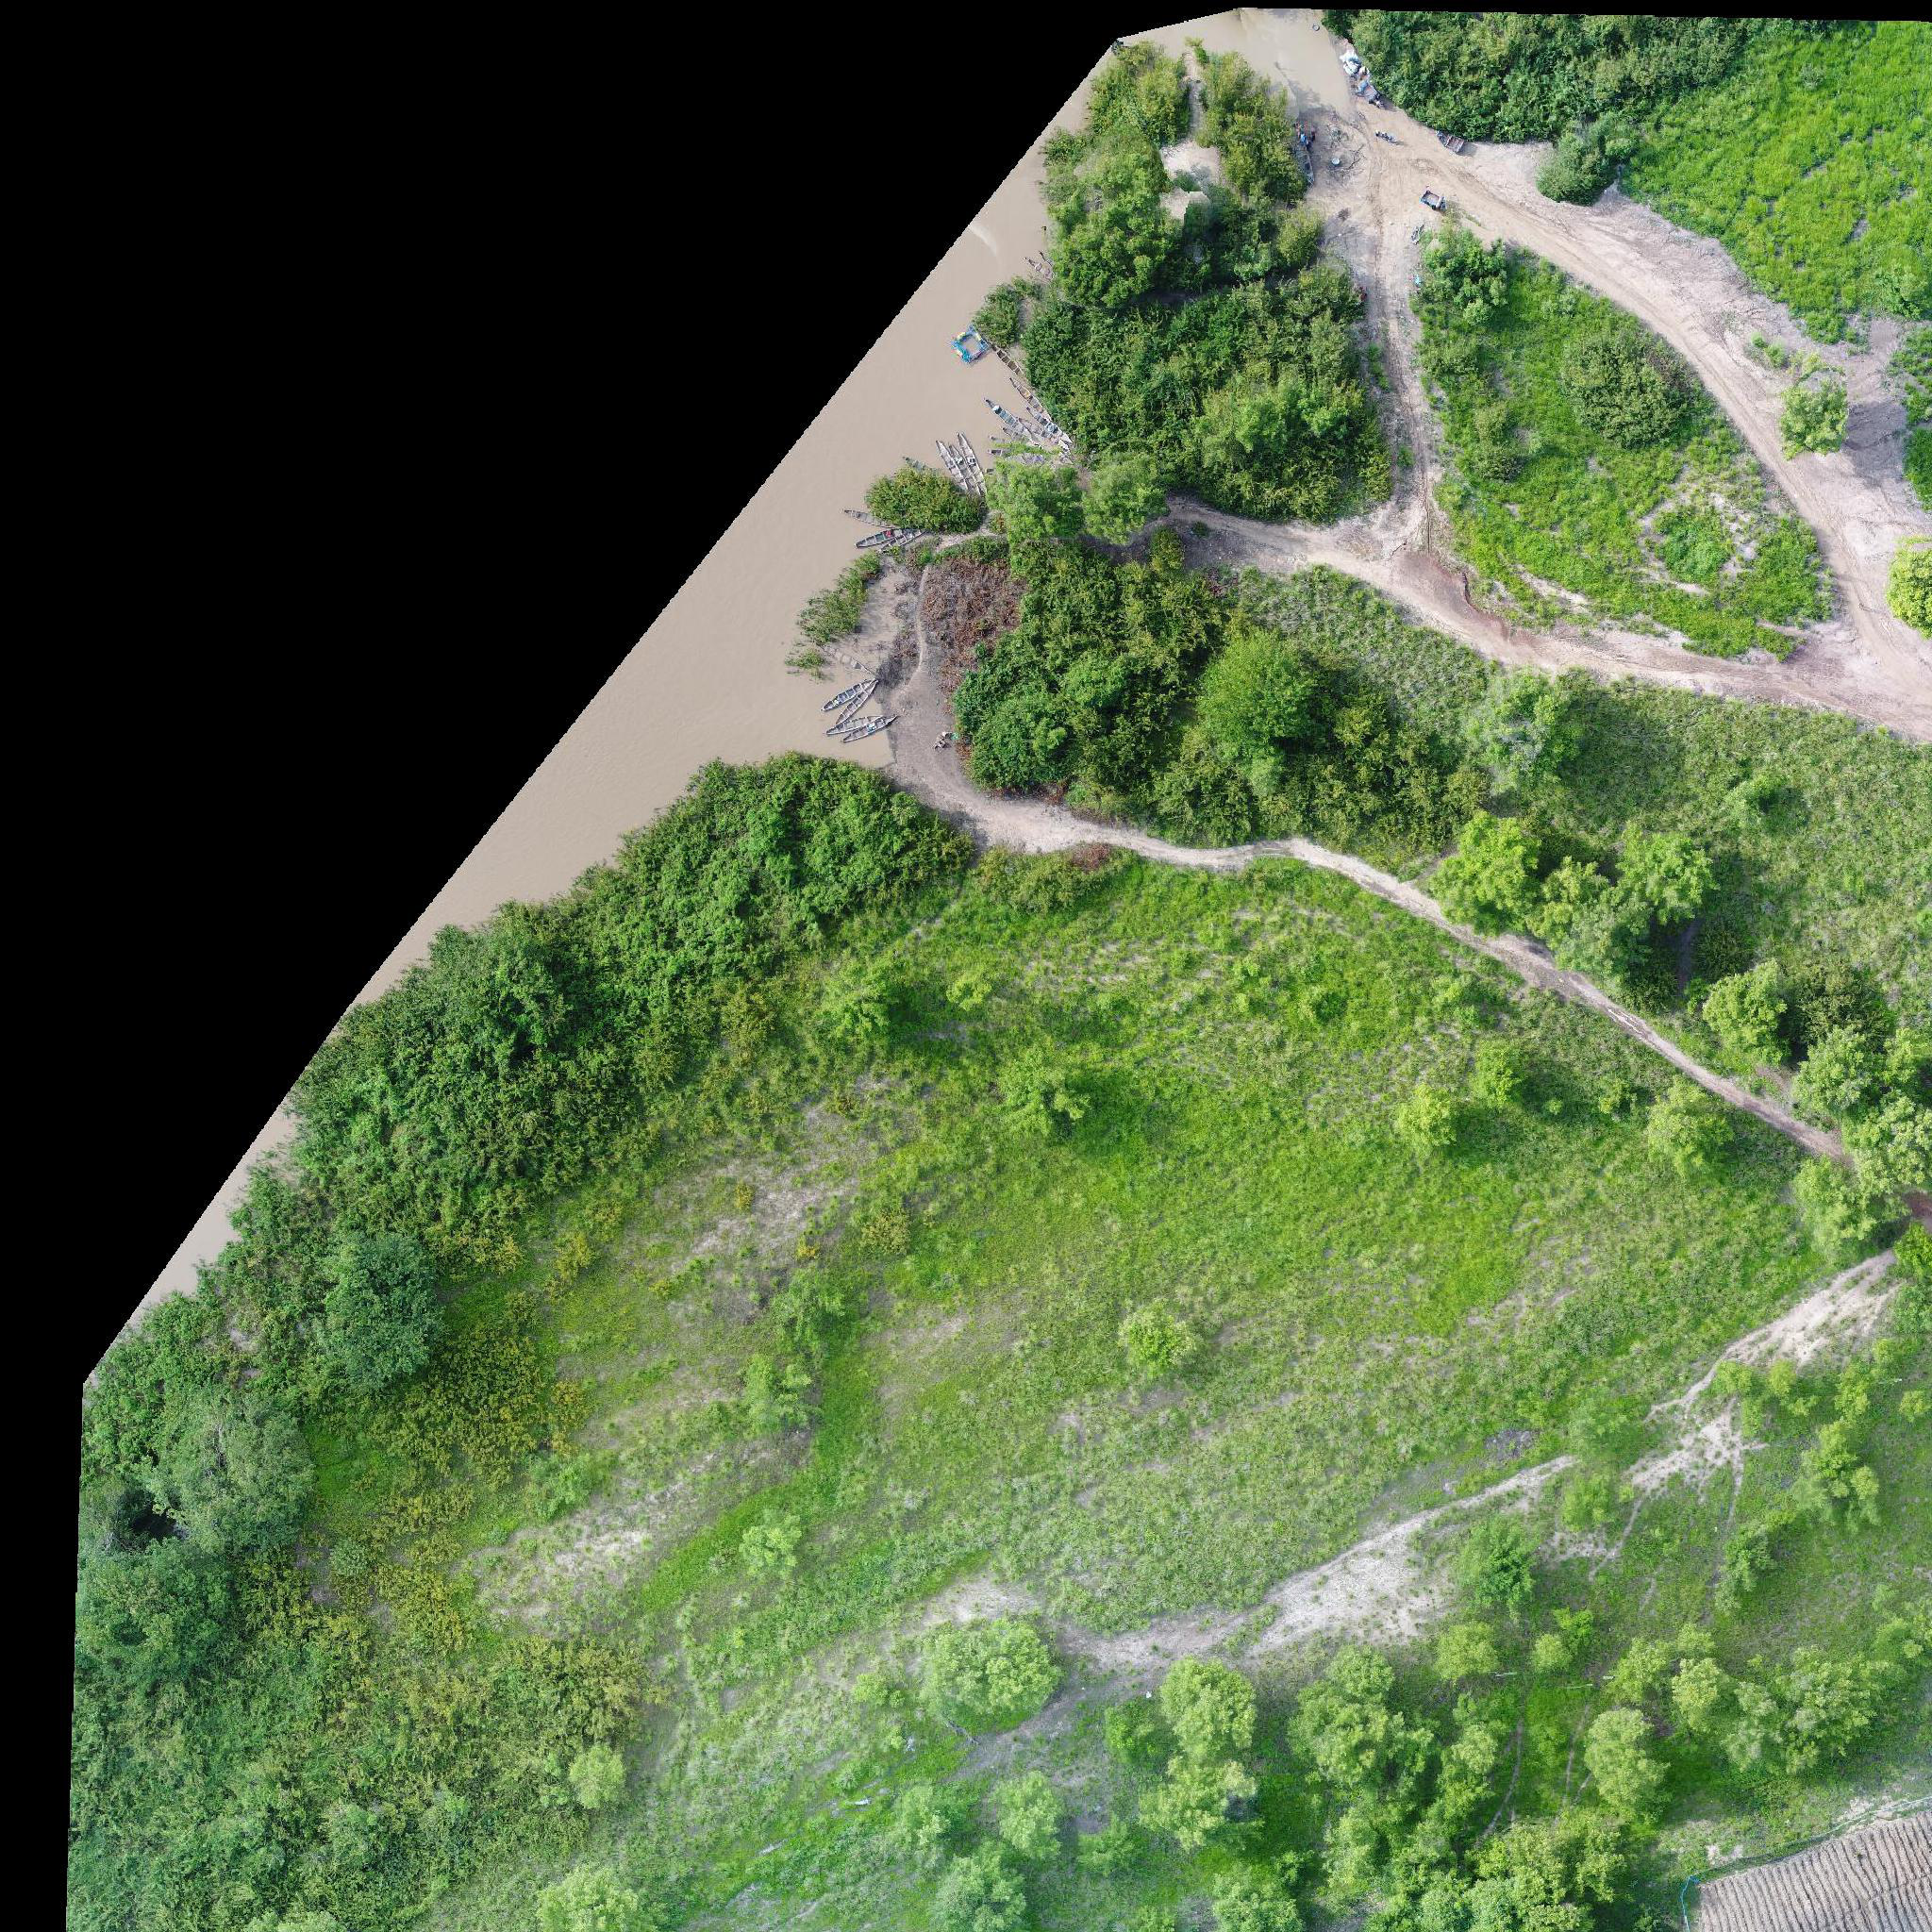
Biome: West Sudanian savanna